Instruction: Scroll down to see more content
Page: traveler
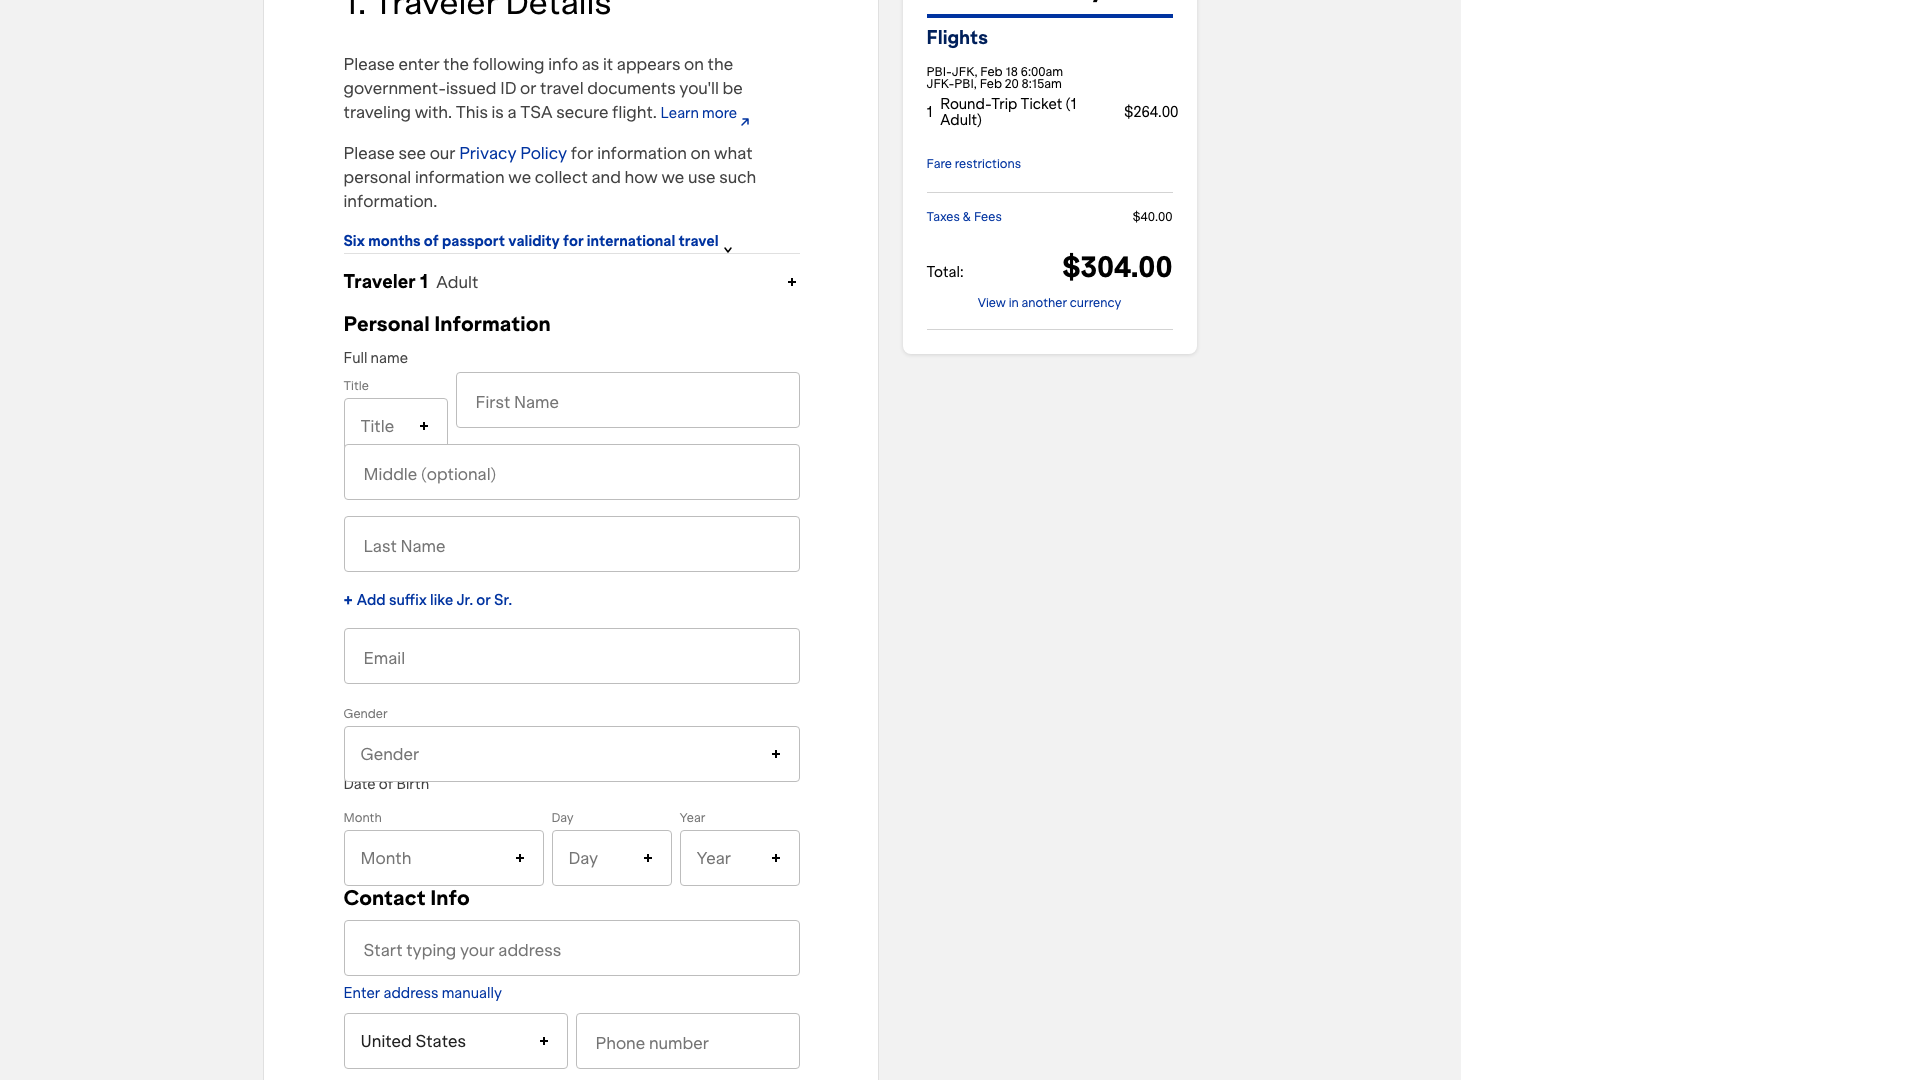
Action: scroll